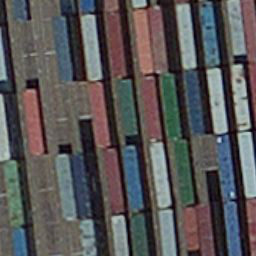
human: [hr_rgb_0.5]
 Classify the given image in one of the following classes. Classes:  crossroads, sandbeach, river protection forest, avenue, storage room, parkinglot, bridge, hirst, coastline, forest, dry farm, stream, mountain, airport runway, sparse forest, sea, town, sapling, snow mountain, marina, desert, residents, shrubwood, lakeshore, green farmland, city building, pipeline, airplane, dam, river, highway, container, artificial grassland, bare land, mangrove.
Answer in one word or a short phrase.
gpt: container